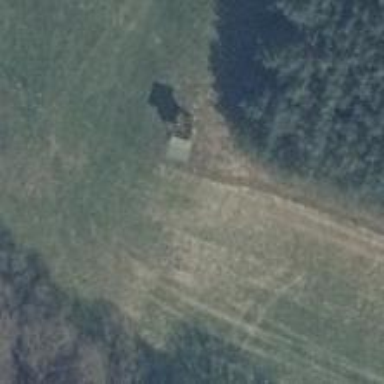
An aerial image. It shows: Hunting stand.